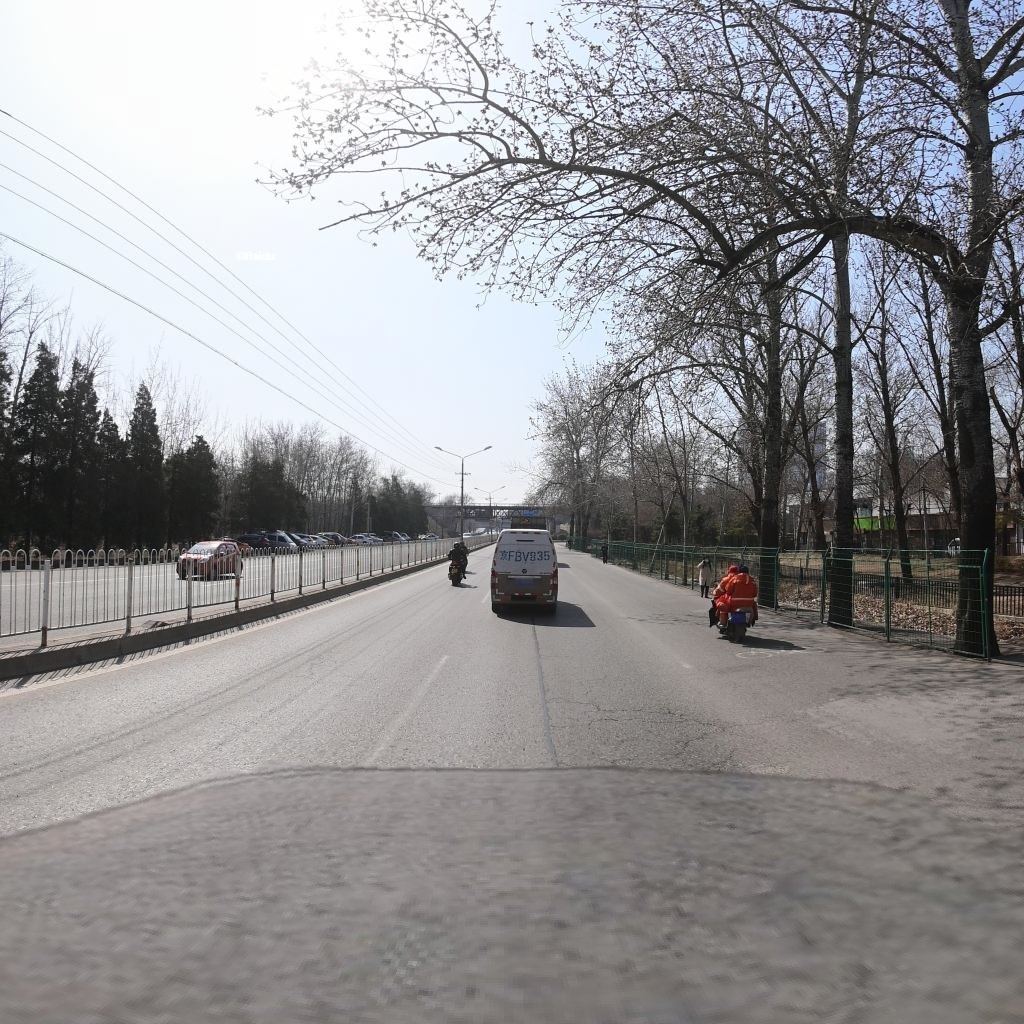
Region: Chaoyang
Road damage annotations: alligator crack, longitudinal crack